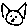
Label: cat